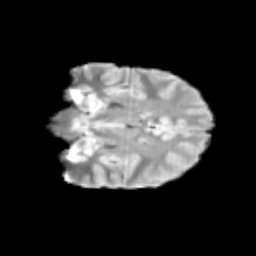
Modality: T2w
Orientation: coronal
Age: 12
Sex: female
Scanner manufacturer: siemens
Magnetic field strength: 3 T
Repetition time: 3.8 s
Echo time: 0.07 s